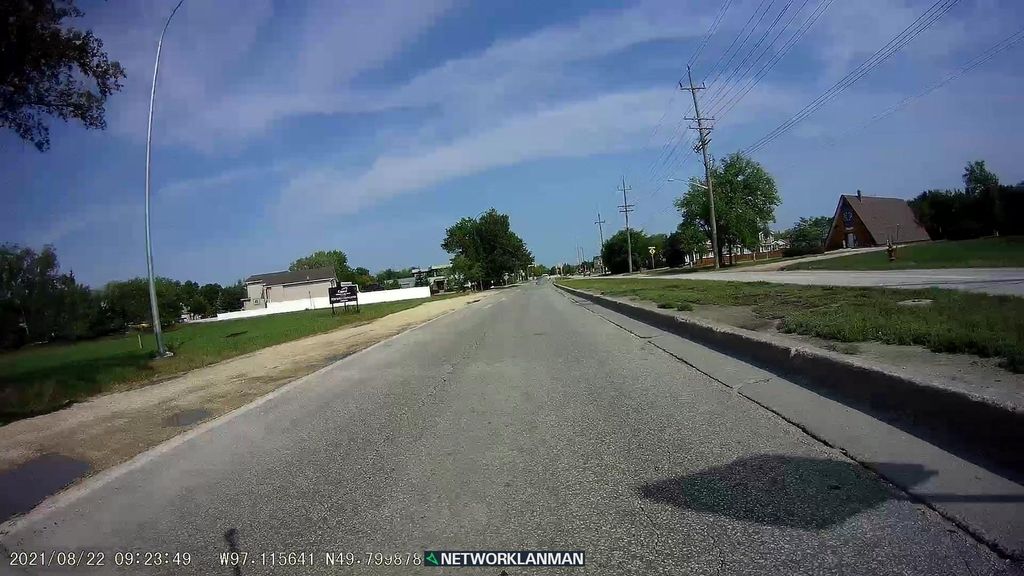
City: winnipeg